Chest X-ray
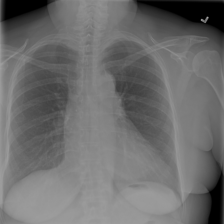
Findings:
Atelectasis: negative
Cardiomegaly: negative
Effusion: negative
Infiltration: negative
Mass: negative
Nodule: negative
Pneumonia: negative
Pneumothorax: negative
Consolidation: negative
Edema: negative
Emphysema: negative
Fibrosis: negative
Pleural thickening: negative
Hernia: negative